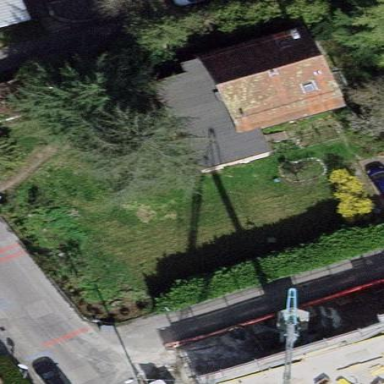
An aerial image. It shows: Garden surrounded by fence.